Aerial crown-view tile of a tropical tree (Barro Colorado Island, Panama), acquired 20250715:
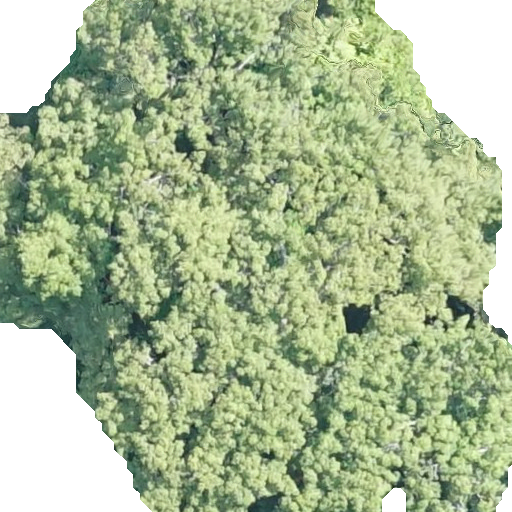
Species: Ceiba pentandra
GBIF accepted scientific name: Ceiba pentandra
Crown area: 346.325 m²